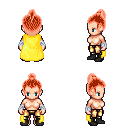
a pixel art fantasy rpg character, female body template, human, light skin, yellow cape, gold greaves, red short topknot hairstyle, white cloth bandages, black shoes, four views (front, back, left, right), 2x2 character sprite sheet, small pixel art, hard edges, no anti-aliasing